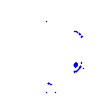
Particle: electron